Question: Getting This error while plotting a chart using teechart control.

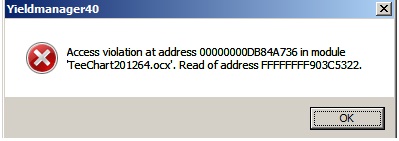
Answer: The Message normally comes when the system doesn't have resource such as memory, GDI object to draw the chart